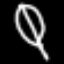
Label: leaf